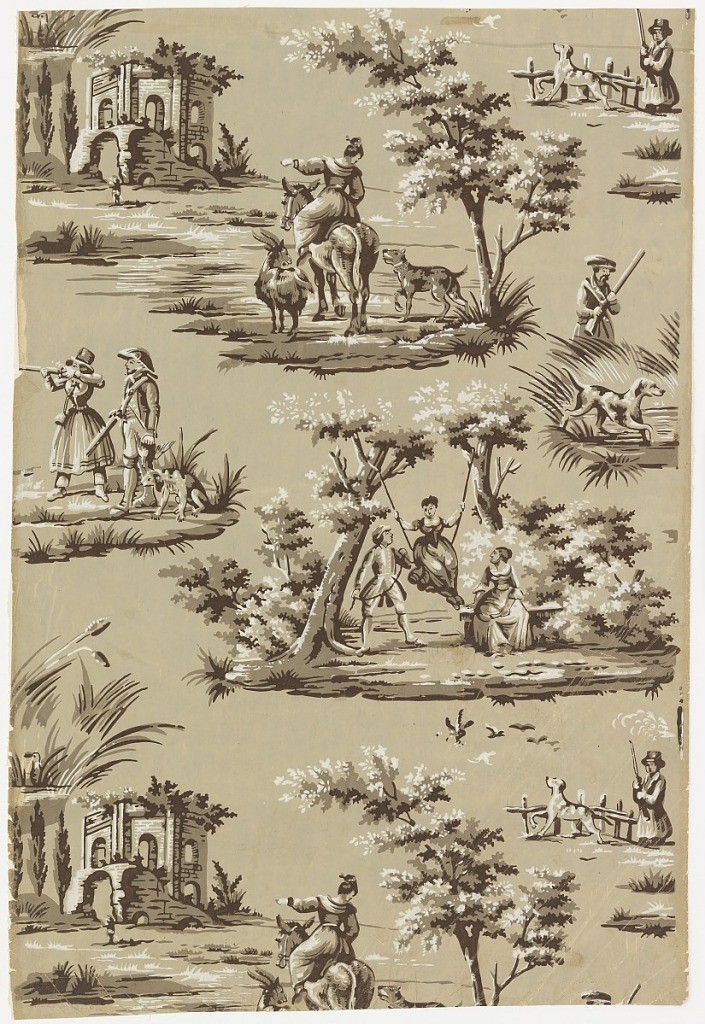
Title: Sidewall
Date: ca. 1820
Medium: Block-printed paper
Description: Portion of an unused roll with figured scenes. Woman in swing hung between two trees, accompanied by man and woman on donkey, accompanied by goat and dog, pointing to ruined building in marsh. Smaller vignettes of hunters and dogs.
White, dark red and brown distemper on grey ground.